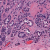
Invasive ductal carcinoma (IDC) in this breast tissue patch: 0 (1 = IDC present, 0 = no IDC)